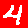
Digit: 4